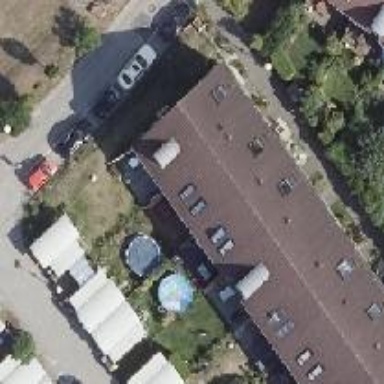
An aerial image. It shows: Terrace-style building with gabled roof.